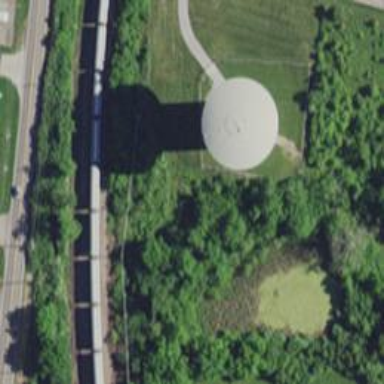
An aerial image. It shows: Water tower that is man-made.